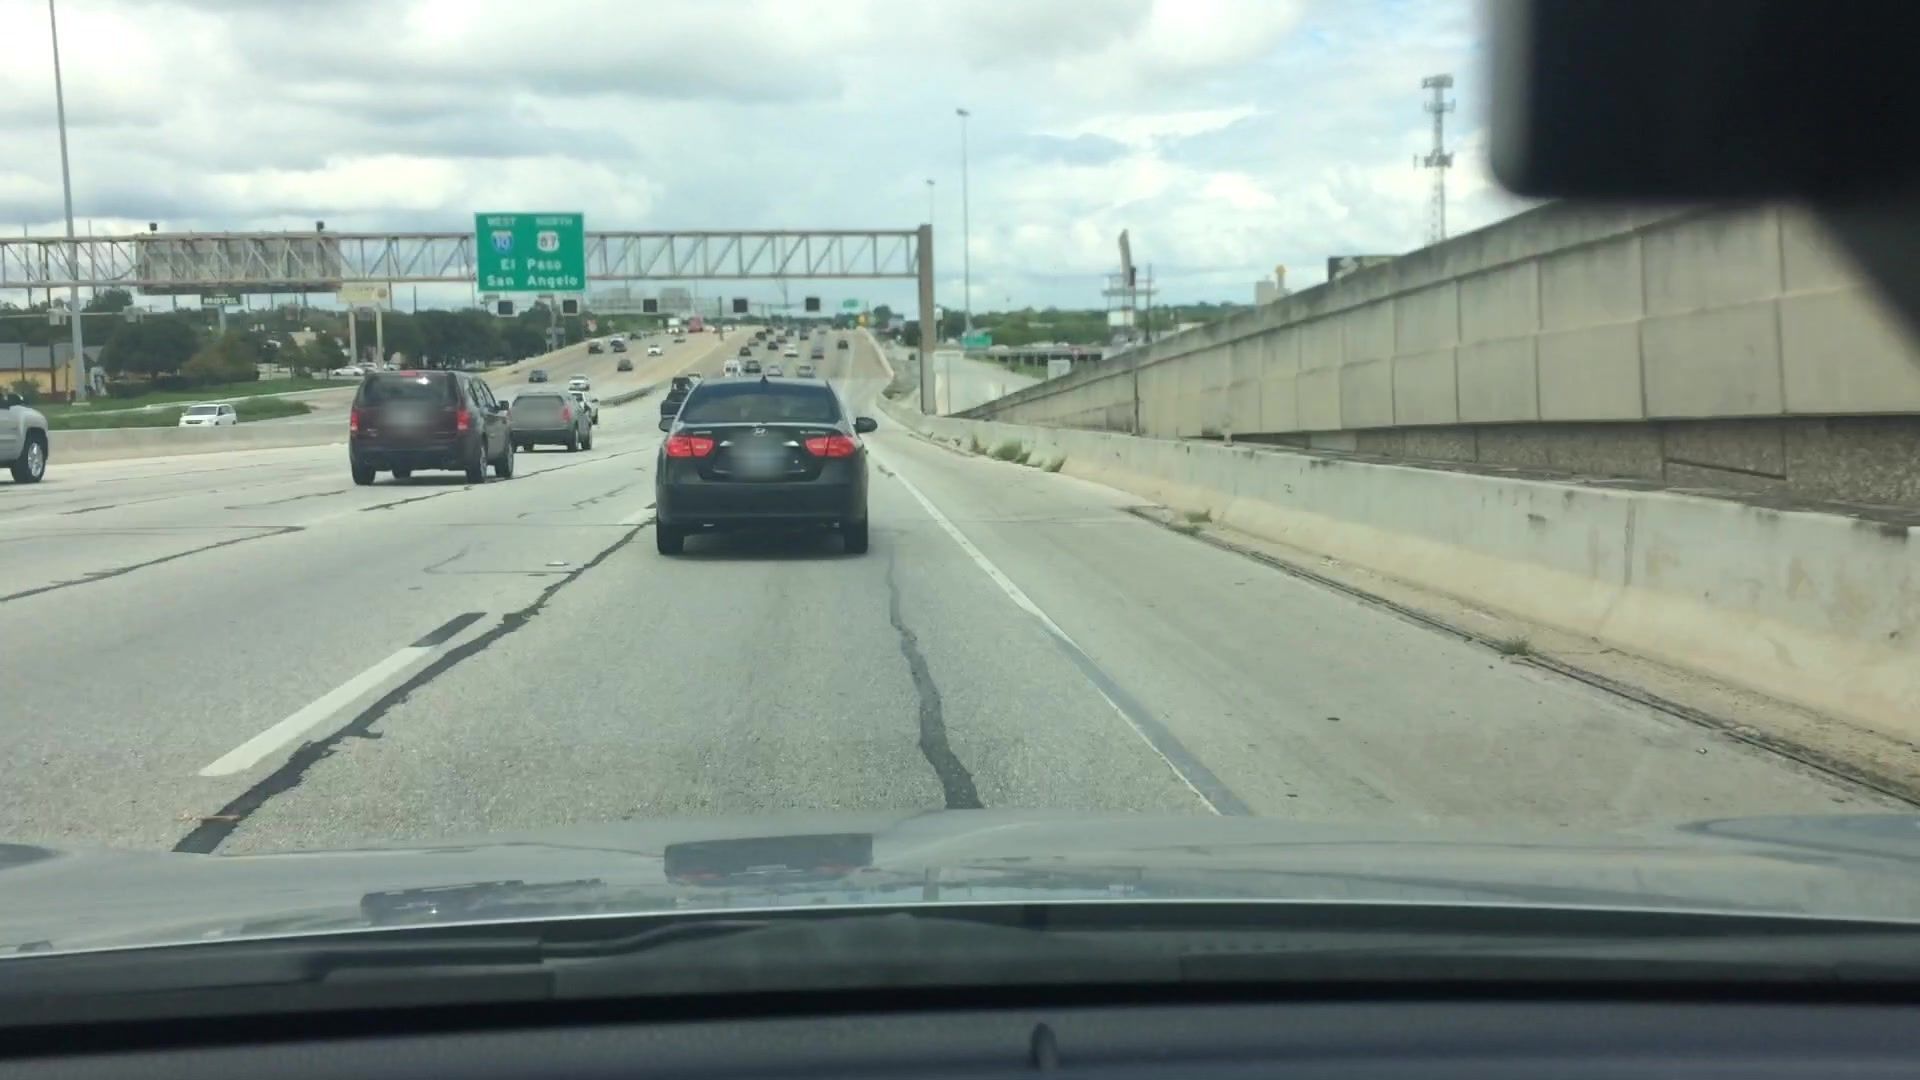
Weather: cloudy
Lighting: day
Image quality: good
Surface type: driving surface
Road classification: motorway
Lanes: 5
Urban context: urban centre
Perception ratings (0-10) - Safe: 0.85, Lively: 2.17, Beautiful: 0.95, Boring: 5.79, Depressing: 6.92, Wealthy: 1.9